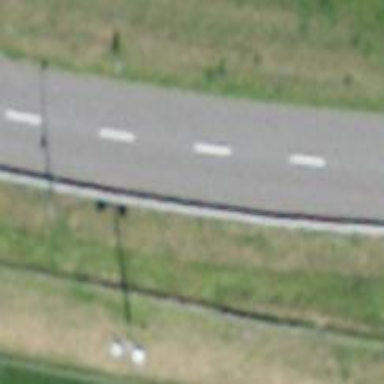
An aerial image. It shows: Tertiary road.